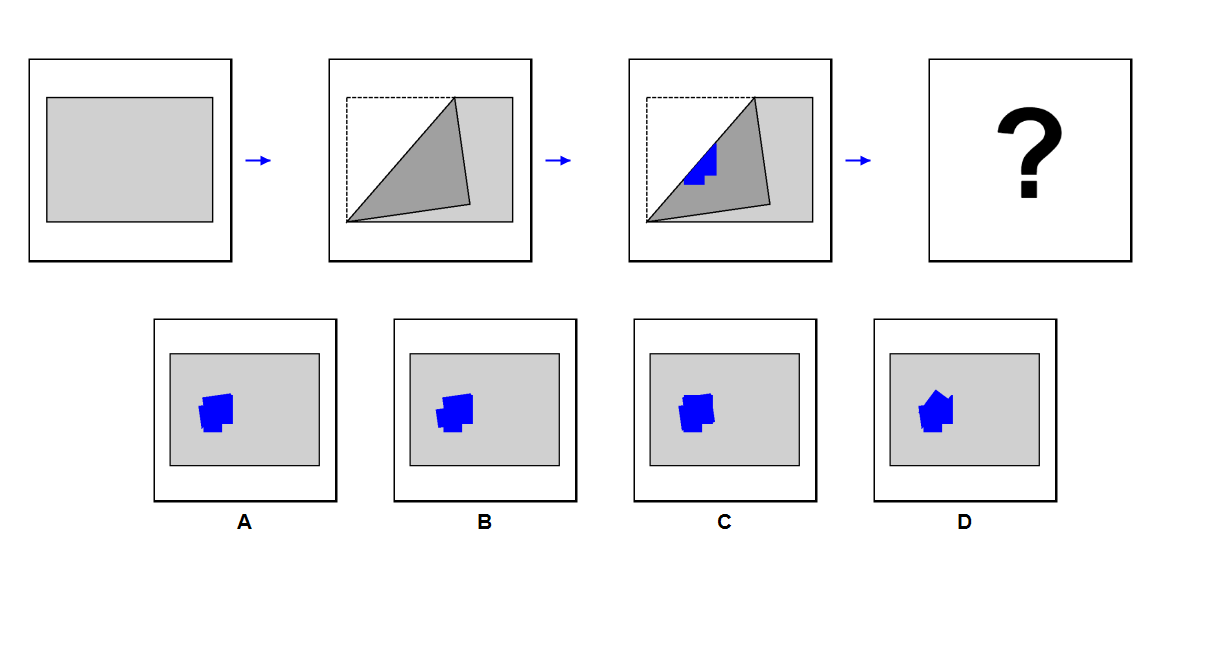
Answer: B